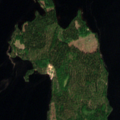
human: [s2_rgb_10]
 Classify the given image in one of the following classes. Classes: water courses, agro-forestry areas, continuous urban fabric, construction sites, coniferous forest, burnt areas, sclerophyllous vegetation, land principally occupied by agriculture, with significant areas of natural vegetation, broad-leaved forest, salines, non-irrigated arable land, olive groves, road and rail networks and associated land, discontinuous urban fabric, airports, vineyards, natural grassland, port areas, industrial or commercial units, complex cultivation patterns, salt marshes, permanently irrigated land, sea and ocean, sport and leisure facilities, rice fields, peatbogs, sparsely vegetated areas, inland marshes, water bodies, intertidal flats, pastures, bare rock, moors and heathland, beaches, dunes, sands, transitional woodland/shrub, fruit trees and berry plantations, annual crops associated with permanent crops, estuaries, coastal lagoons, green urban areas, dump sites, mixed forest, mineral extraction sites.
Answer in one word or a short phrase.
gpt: mixed forest, water bodies